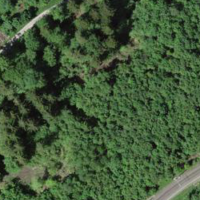
EUNIS habitat code: 41
Species observed at this site:
Allium ursinum
Araneus diadematus
Petasites albus
Angelica sylvestris
Symphoricarpos albus
Sambucus nigra